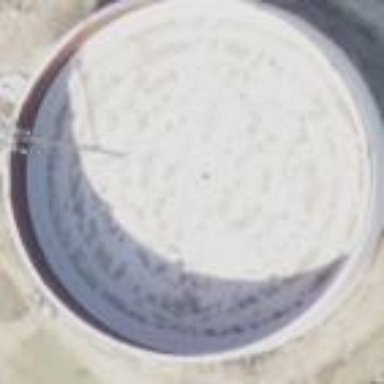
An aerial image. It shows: Storage tank building.